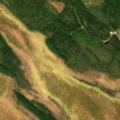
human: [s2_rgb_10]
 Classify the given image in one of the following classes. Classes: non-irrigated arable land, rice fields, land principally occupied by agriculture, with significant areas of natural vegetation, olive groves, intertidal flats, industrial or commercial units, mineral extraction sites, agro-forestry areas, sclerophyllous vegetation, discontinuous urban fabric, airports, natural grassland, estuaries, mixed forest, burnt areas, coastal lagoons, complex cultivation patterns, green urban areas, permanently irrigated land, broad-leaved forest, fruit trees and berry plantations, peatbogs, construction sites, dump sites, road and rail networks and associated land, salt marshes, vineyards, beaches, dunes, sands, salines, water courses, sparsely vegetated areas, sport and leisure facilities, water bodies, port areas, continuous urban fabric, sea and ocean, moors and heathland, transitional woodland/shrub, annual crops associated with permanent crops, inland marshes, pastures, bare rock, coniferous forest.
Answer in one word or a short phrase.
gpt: coniferous forest, peatbogs